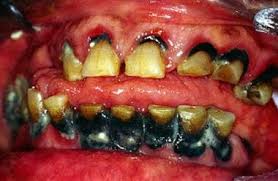
Condition: Tooth Discoloration